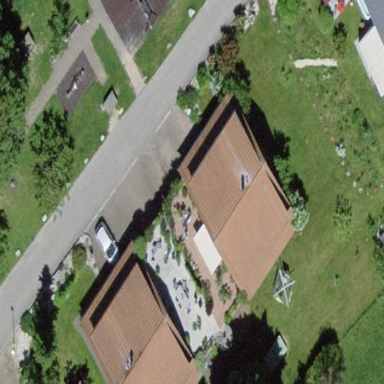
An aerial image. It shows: Terrace building.